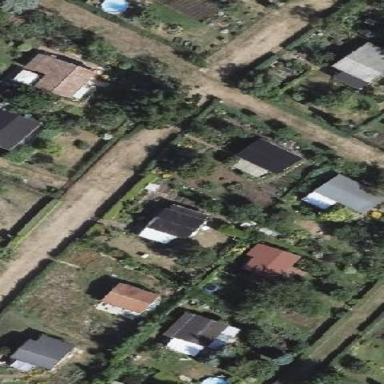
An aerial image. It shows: Plot within allotments.